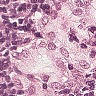
Metastatic tissue present: yes